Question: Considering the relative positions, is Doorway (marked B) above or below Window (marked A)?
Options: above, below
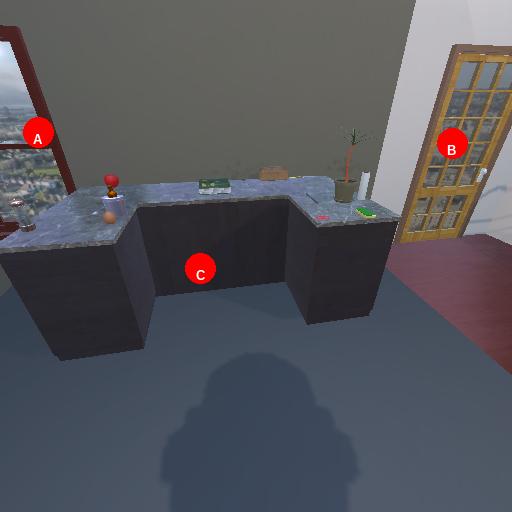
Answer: above